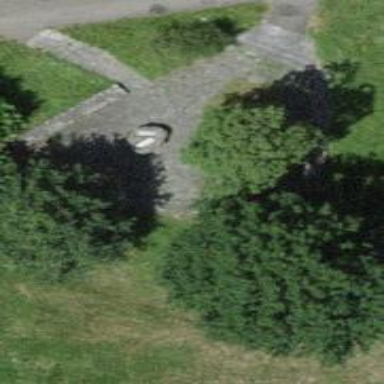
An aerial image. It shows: Bench for seating.